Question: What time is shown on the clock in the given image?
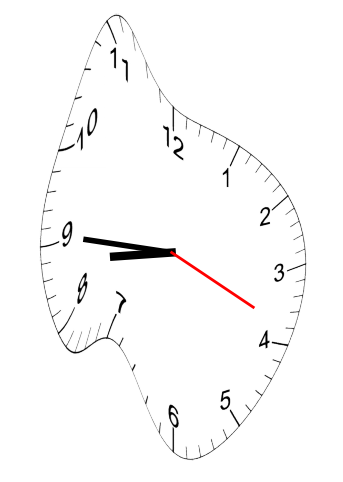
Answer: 08:45:19